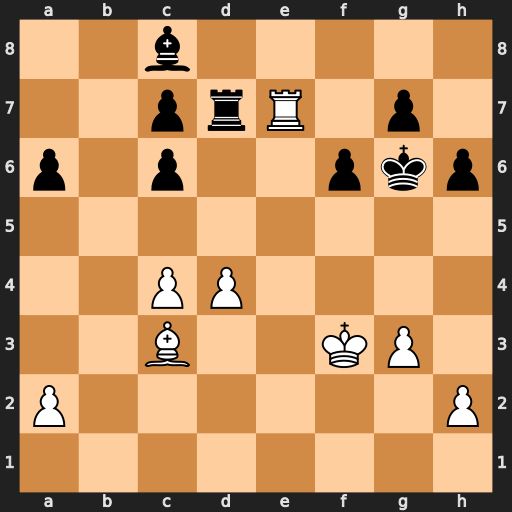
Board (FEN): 2b5/2prR1p1/p1p2pkp/8/2PP4/2B2KP1/P6P/8
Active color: w
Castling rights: -
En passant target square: -
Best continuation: Re8 Bb7 Rb8 c5+ Rxb7